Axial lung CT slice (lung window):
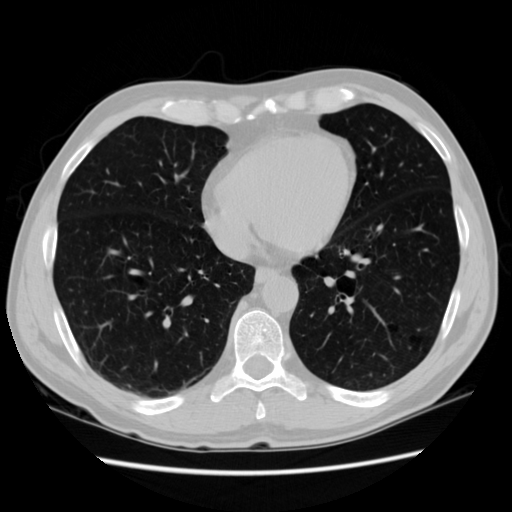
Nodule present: no